Field crop: tomato
Growth stage: 2
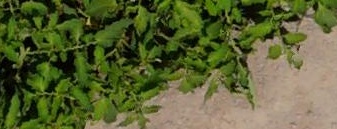
Species: tomato